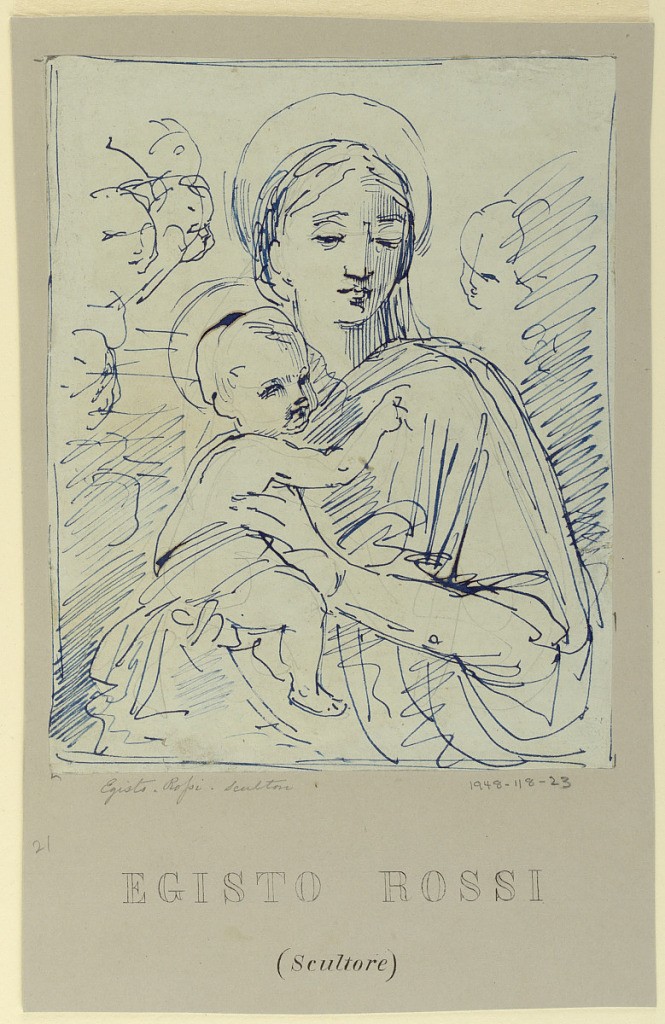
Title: Madonna and Child
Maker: Egisto Rossi, Italian, 1824 or 1825–1899
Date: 1830–60
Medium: Pen and blue ink, graphite on cream paper, laid down
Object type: Drawing
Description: Sketch of a half-length Madonna, facing left. She holds the Christ-child on her lap, with her gaze directed frontally. Angels' heads appear on either side.